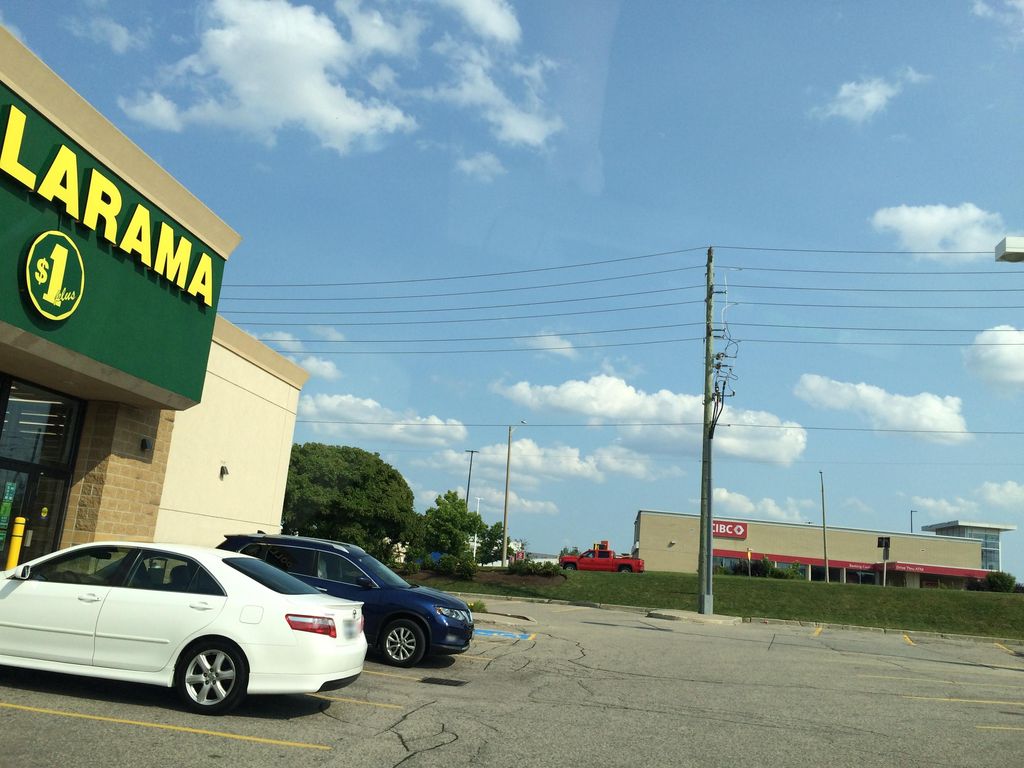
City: kitchener-waterloo